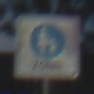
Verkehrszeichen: BeginnFussgaengerzone
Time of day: Midday
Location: Outdoor (Suburban)
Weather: Clear
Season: NotSpecified
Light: Natural